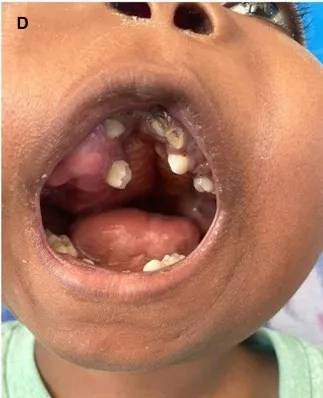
(D) Intraoral mass with dental crowding, malocclusion, and a high-grooved palate.
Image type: medical_photograph (oral_photograph)